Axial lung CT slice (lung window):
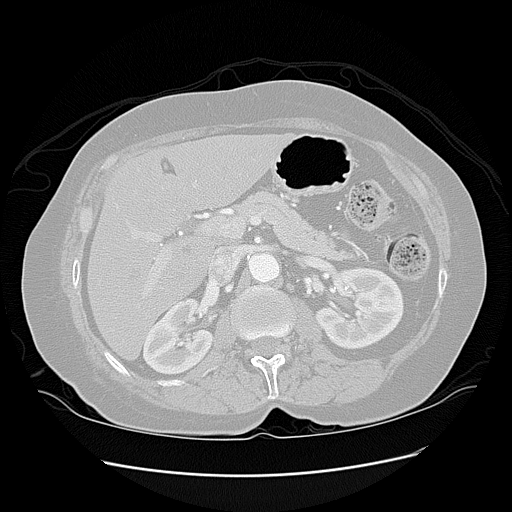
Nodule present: no